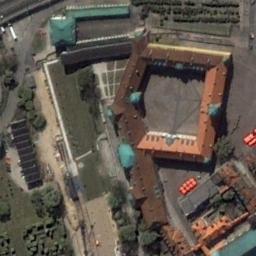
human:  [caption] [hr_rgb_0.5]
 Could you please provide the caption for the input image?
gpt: There are many trees of different sizes beside the palace .

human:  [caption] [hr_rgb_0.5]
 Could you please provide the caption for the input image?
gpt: The roof of this palace is black and there is a white vacant lot in front of the palace .

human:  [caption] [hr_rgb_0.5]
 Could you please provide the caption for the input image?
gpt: The brown palace has some green towers .

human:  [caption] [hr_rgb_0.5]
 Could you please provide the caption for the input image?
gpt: The palace is on the open place next to some trees .

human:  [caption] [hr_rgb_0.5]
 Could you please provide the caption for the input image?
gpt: There are some green lawns beside the brown palace .